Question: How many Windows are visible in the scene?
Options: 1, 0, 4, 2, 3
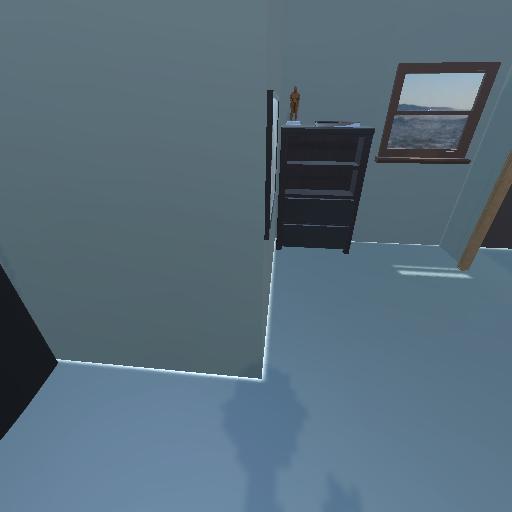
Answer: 1